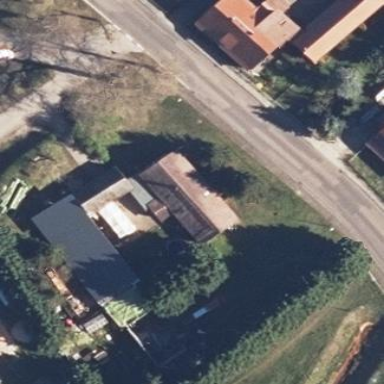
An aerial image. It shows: Simple and straightforward house.